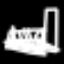
Label: bed